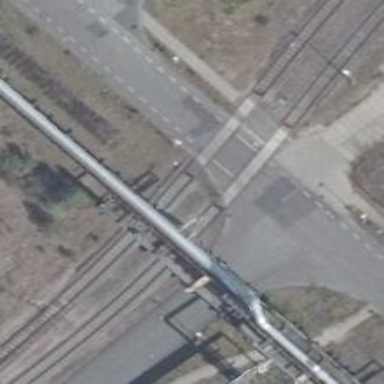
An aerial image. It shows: Railway crossing.